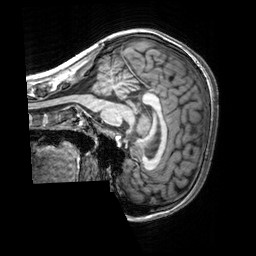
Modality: T1w
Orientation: sagittal
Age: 19
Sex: female
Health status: healthy
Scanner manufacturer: siemens
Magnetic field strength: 3 T
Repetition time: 2.3 s
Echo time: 0.00303 s